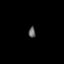
Tissue: lung
Cell type: Epithelial cells
Senescence score: 0.2319
Nuclear area (px): 71
Mean DAPI intensity: 102.31